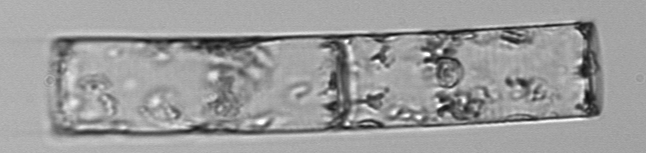
Label: Guinardia_flaccida